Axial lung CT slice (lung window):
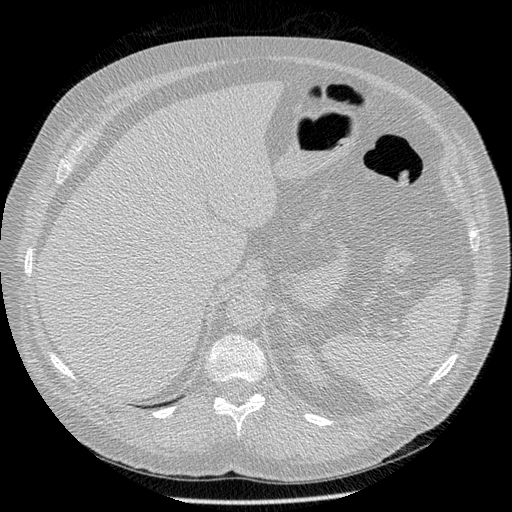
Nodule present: no